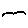
Label: bird